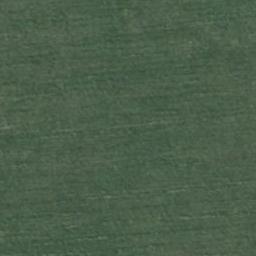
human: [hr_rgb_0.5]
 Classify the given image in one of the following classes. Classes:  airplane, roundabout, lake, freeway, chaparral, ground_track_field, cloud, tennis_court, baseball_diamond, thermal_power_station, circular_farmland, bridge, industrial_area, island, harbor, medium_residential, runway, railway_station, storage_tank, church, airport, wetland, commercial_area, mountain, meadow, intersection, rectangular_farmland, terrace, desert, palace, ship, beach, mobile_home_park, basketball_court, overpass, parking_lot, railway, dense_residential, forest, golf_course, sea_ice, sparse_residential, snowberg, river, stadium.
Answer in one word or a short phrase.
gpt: meadow